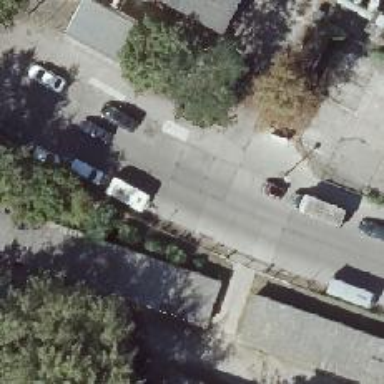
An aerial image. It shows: Residential road with parallel parking lanes on both sides. There is concrete sidewalk on the left with concrete plates.